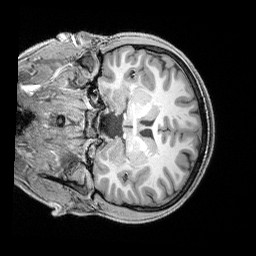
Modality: T1w
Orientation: coronal
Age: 20
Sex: male
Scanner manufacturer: siemens
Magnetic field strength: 3 T
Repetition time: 2.4 s
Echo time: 0.00215 s